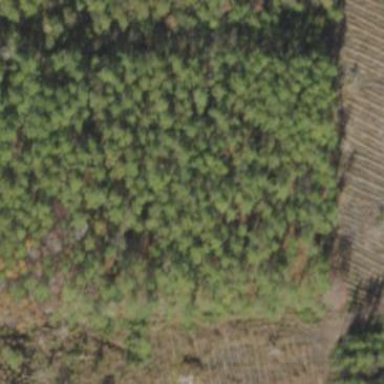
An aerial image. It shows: Needle-leaved woodland.